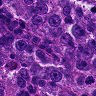
Metastatic tissue present: yes